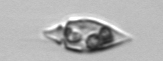
Label: Amphidinium